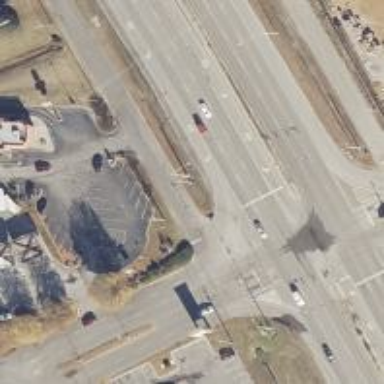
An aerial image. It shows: Primary link road with asphalt surface.